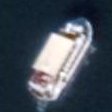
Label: civil